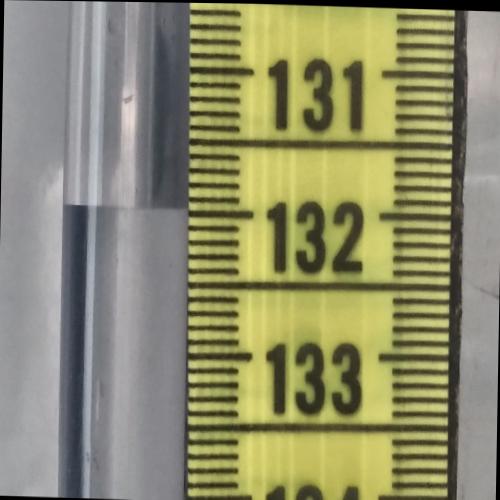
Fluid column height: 132.0 cm